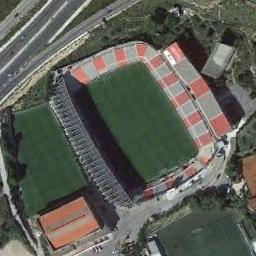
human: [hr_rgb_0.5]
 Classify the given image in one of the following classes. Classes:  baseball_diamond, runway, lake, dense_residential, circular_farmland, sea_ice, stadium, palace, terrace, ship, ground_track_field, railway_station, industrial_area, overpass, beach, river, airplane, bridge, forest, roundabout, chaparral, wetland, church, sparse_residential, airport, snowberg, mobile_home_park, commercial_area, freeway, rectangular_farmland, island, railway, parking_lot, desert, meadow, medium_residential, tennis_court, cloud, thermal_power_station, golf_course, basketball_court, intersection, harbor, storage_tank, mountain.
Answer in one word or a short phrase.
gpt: stadium